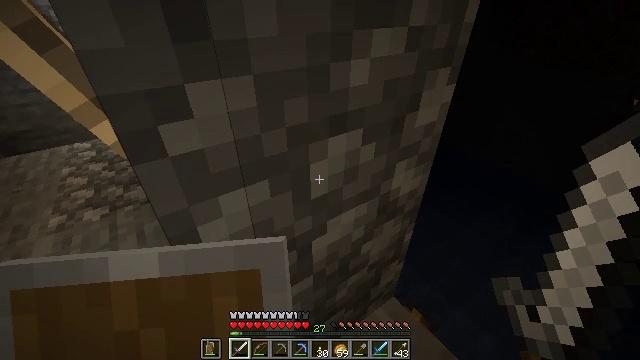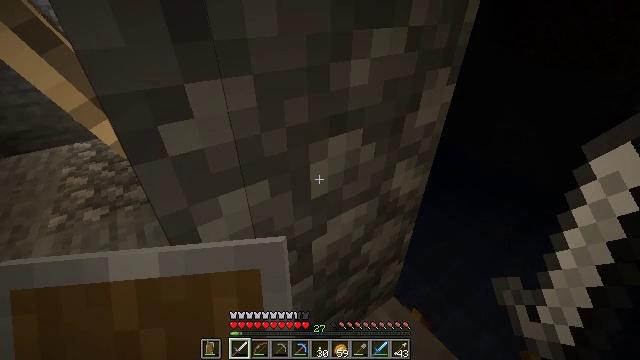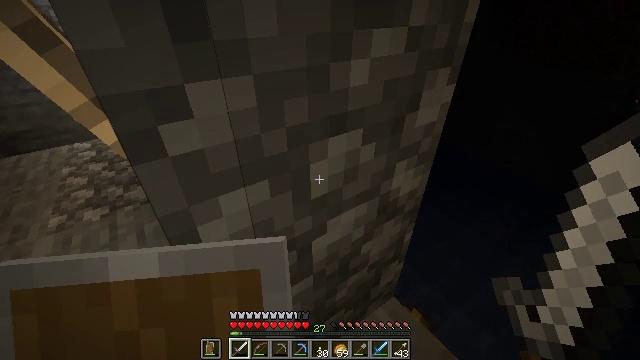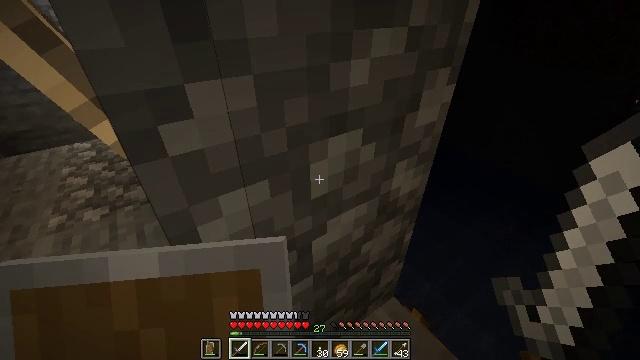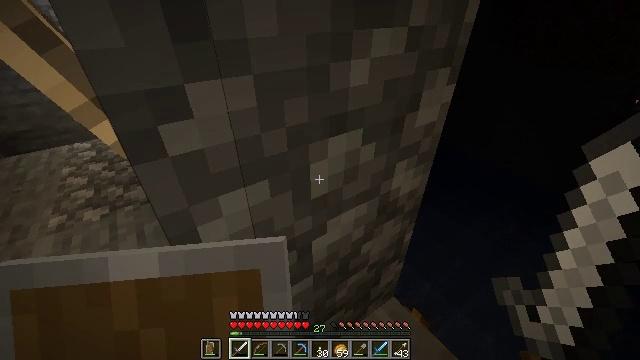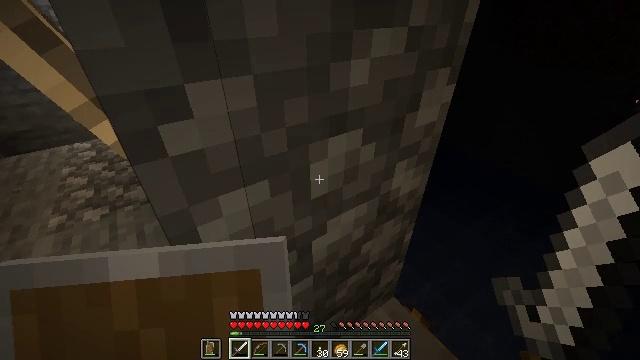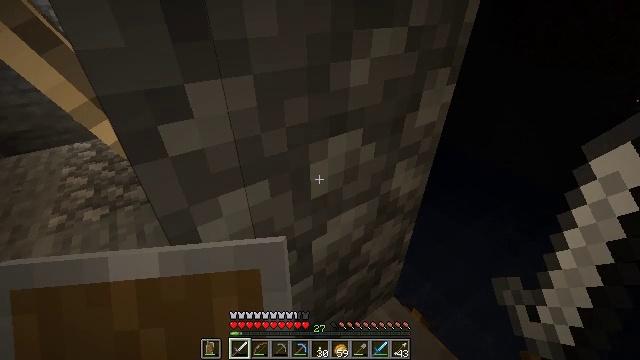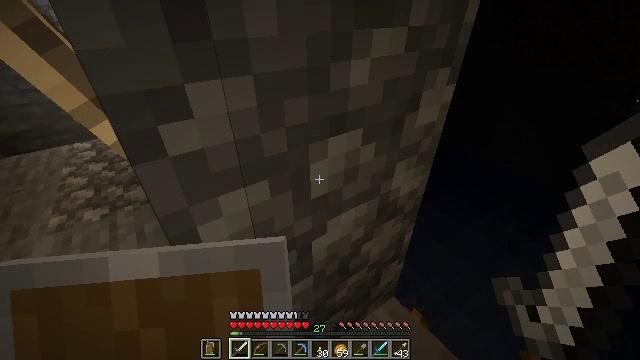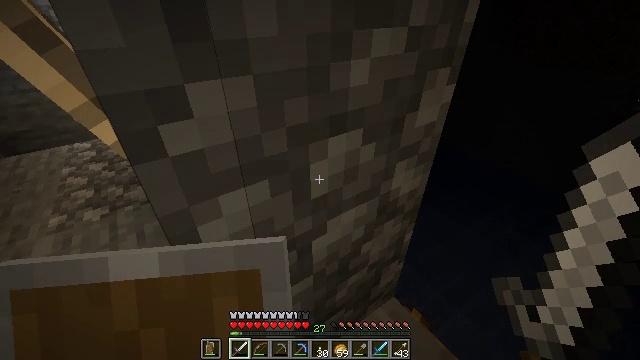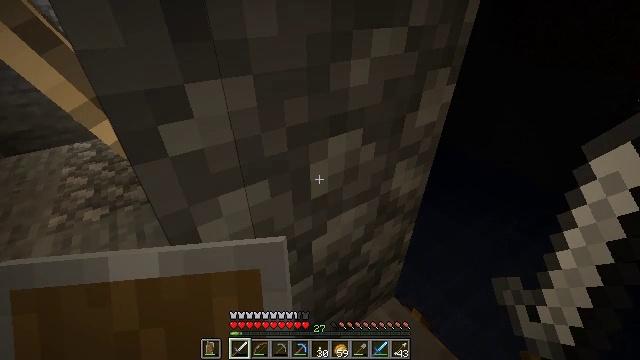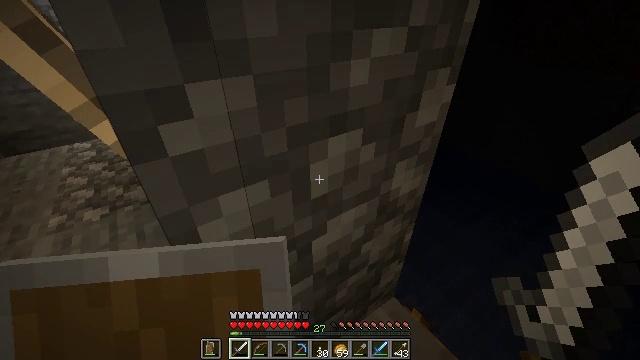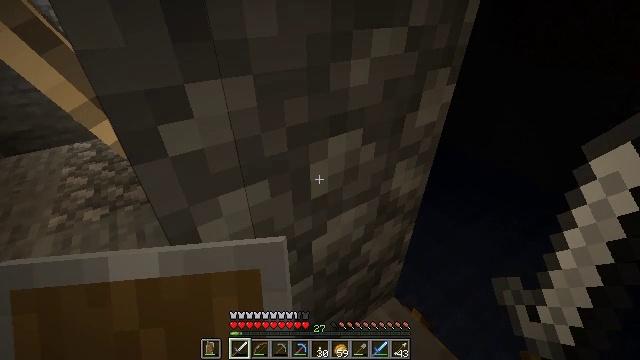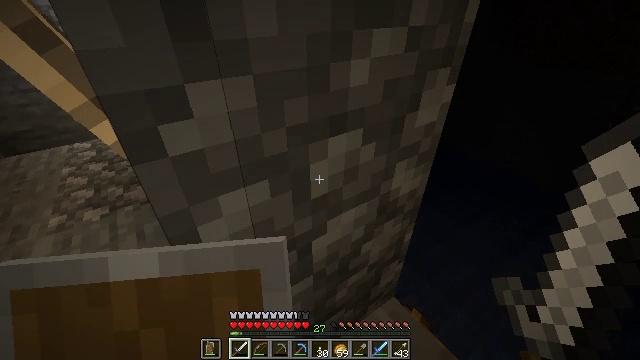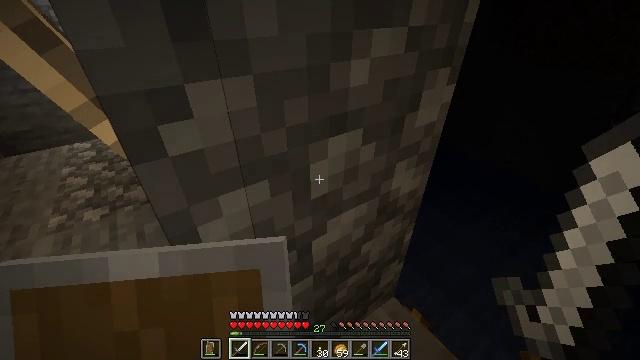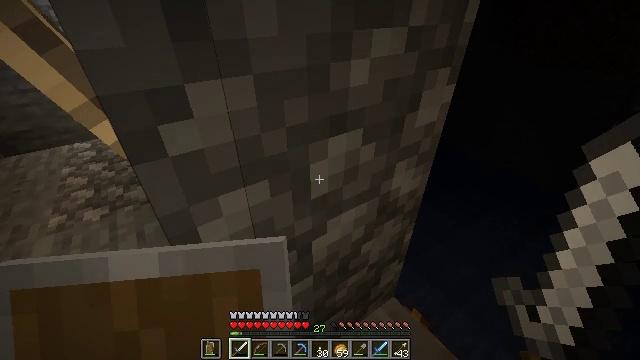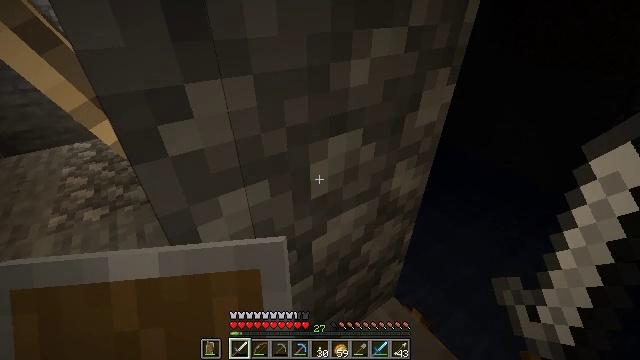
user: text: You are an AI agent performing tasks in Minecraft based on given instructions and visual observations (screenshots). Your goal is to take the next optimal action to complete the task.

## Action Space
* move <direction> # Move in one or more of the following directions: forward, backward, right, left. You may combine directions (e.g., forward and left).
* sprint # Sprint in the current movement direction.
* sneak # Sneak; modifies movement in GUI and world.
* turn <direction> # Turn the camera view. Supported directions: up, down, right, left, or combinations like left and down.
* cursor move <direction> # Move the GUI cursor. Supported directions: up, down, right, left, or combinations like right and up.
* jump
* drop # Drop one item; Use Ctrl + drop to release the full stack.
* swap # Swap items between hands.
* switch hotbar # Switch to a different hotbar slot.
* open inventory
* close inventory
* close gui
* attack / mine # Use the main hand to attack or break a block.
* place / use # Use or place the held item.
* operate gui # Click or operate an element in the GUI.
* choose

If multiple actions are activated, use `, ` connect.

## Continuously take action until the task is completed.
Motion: motion action
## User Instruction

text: Drop an iron sword.
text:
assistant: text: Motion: no_op
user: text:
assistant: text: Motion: no_op
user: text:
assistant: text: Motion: no_op
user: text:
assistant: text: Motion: no_op
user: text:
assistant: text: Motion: no_op
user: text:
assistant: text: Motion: no_op
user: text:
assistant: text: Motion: no_op
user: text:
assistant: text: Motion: no_op
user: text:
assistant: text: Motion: no_op
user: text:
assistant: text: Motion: no_op
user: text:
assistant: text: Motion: no_op
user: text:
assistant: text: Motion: no_op
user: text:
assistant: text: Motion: no_op
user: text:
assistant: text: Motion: no_op
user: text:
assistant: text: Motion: no_op
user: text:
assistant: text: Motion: no_op
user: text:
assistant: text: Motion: no_op
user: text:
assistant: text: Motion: no_op
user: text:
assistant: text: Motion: no_op
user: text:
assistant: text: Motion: no_op
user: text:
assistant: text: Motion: no_op
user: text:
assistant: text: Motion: no_op
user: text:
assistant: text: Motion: no_op
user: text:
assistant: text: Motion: no_op
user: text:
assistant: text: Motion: no_op
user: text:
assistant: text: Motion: no_op
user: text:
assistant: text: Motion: no_op
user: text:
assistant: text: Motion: no_op
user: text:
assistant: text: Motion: no_op
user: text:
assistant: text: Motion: no_op